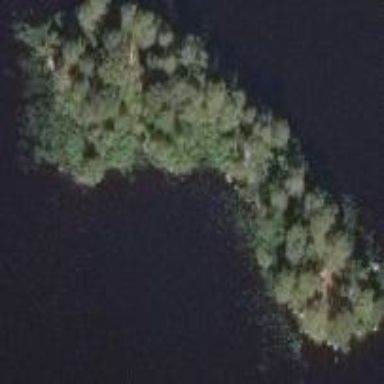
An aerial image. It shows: Islet covered with mixed woodland.